Chest X-ray. View position: PA
Patient age: 52
Patient sex: F
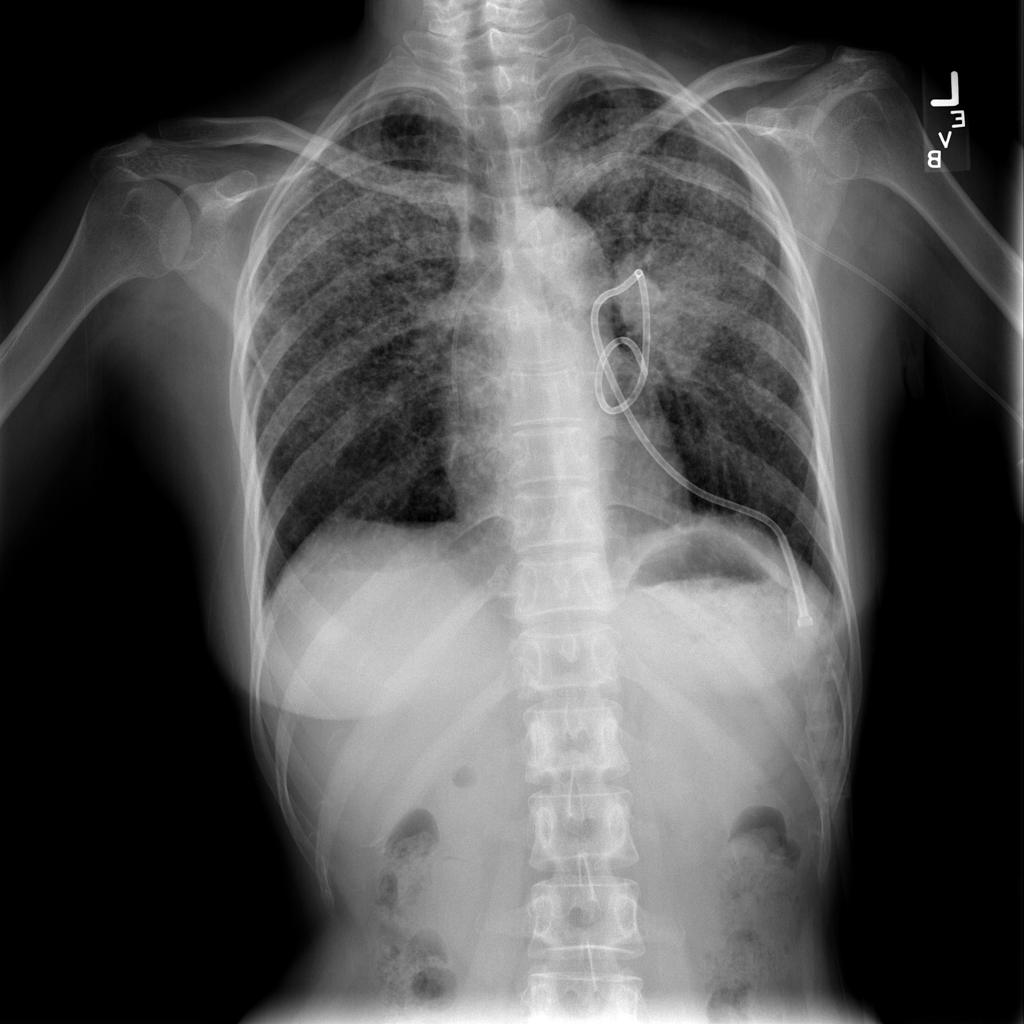
Finding: Pneumothorax